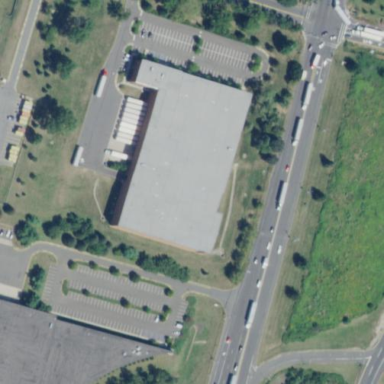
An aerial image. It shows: Warehouse.